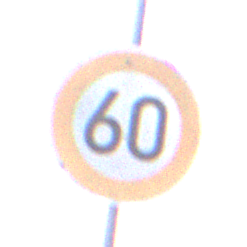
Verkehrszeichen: Geschwindigkeit60
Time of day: SunriseSunset
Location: Outdoor (Nature)
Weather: PartlyCloudy
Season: NotSpecified
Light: Natural